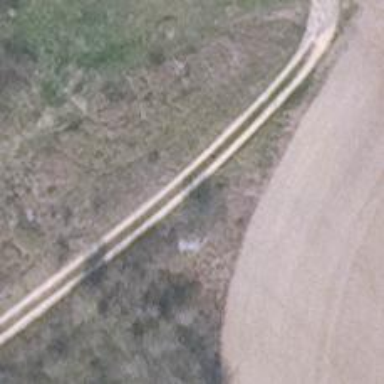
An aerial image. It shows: Track with grade 5 tracktype.